Interaction volume radius: 5 \u00c5
Interaction volume height: 10 \u00c5
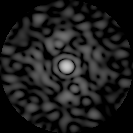
Disorder parameter: 0.814